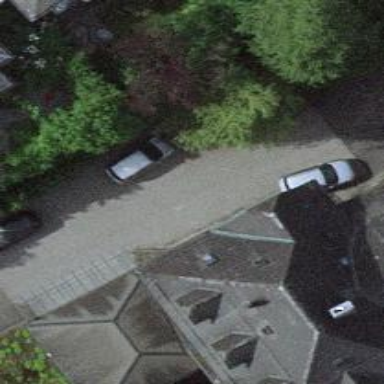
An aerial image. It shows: Driveway with fine gravel surface.